Question: I would like to have a button in css, that have a background image and if you hover over it you get a gradient. (see picture)

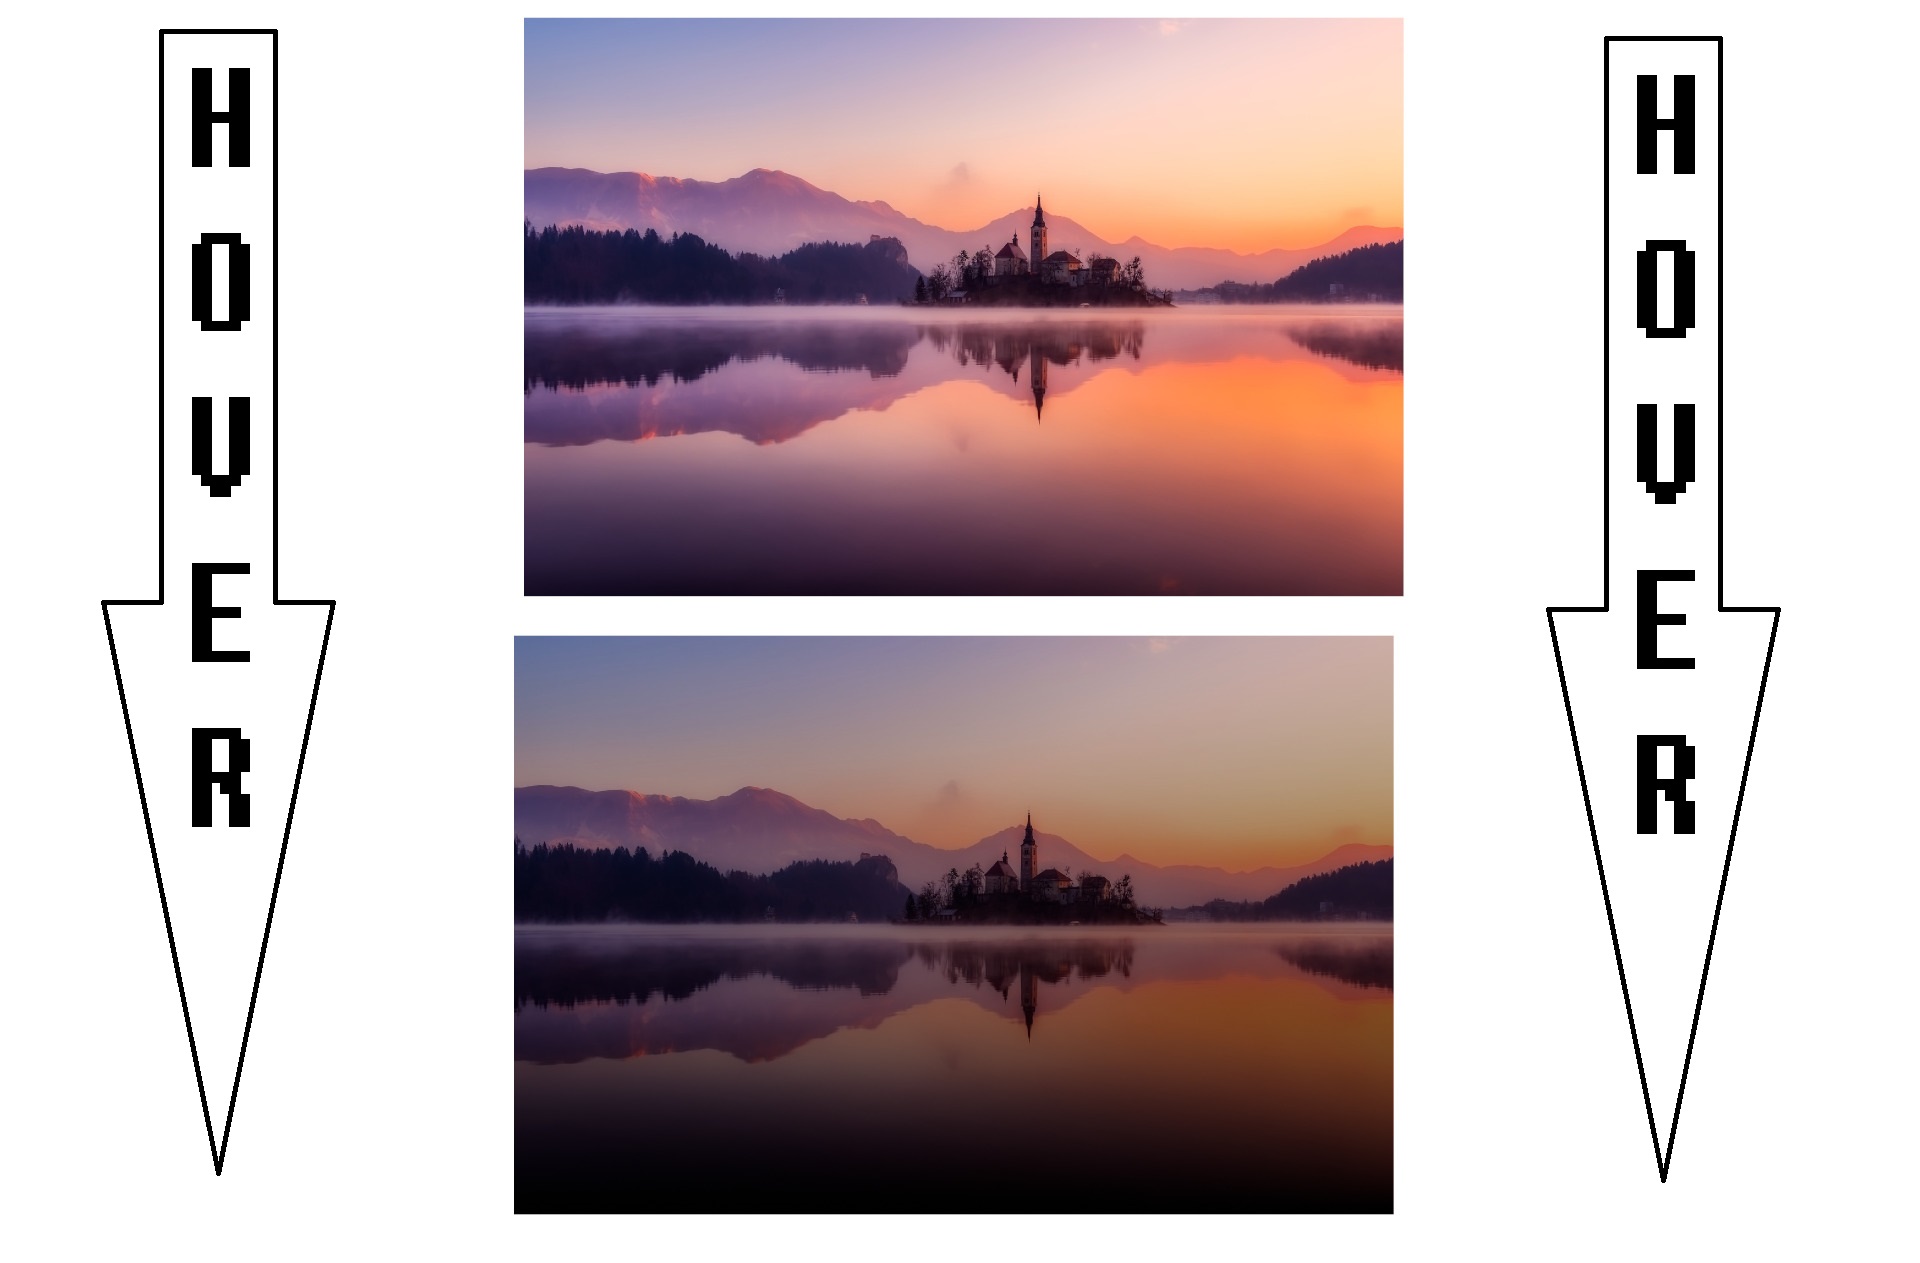
Answer: There are several ways to accomplish this.
One way would be to use a 'button' with a background image and attach a pseudo element to the button that has opacity when the button is hovered.
'''
button {
display: block;
position: relative;
height: 300px;
width: 500px;
outline: none;
border: 0;
}
button::before {
content: "";
display: block;
position: absolute;
width: 100%;
height: 100%;
top: 0;
left: 0;
opacity: 0;
background: linear-gradient(to bottom, rgba(125,126,125,0.5) 0%,rgba(14,14,14,0.5) 100%);
transition: opacity 250ms ease-in-out;
}
button:hover::before {
opacity: 1;
}
'''
'''
<button style="background-image: url(http://placehold.it/500x300)" alt=""></button>
'''